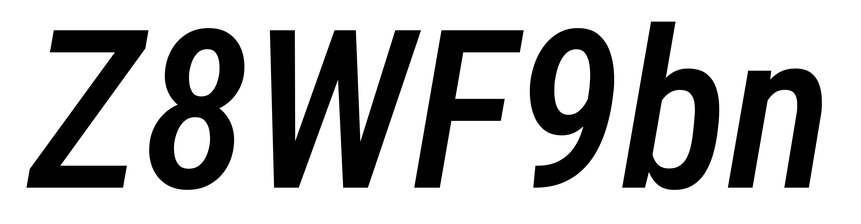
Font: Roboto-Italic_Condensed_Medium_Italic